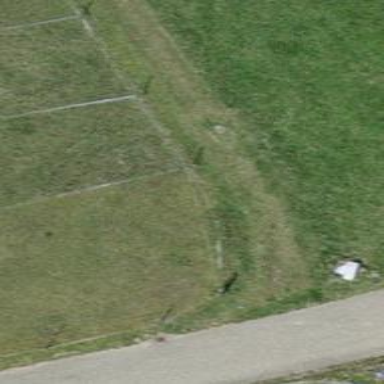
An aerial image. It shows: Fence.